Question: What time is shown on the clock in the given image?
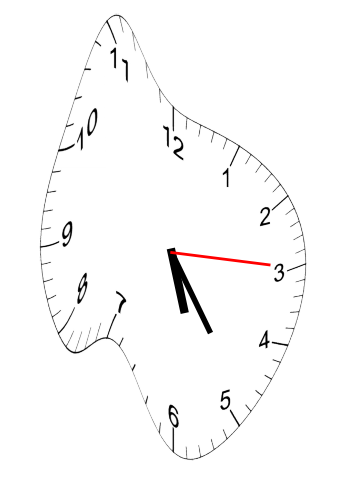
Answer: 05:24:15